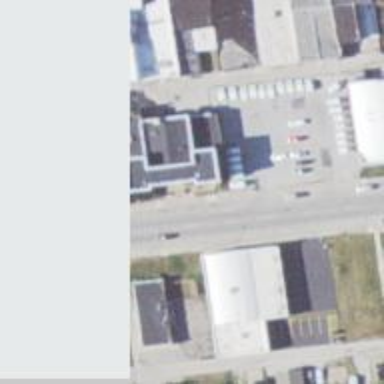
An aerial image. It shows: Post office.